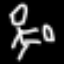
Label: chair